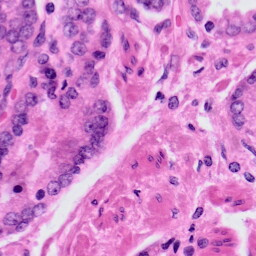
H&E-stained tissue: Prostate